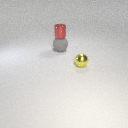
large gray rubber sphere below small red metal cylinder